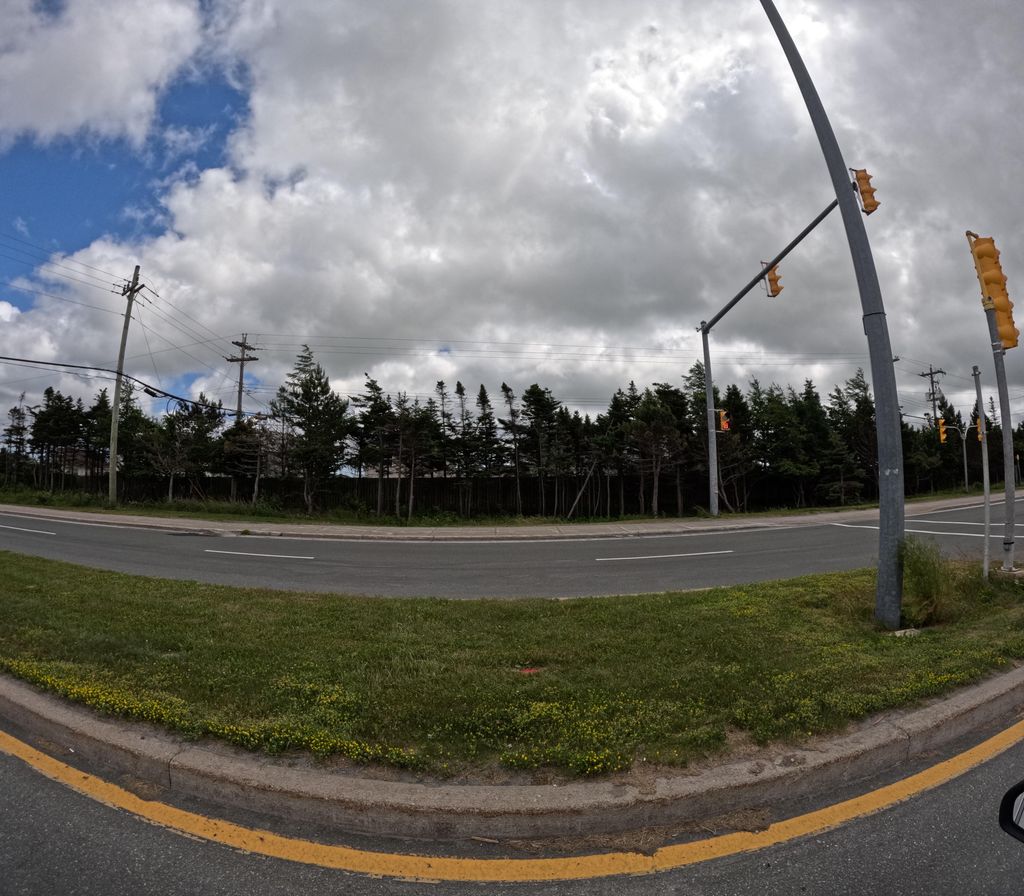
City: st_johns